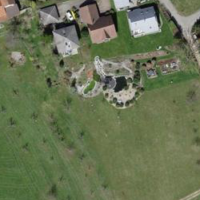
EUNIS habitat code: 52
Species observed at this site:
Cerastium tomentosum